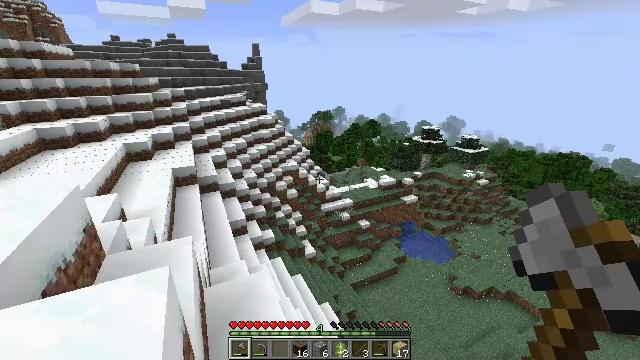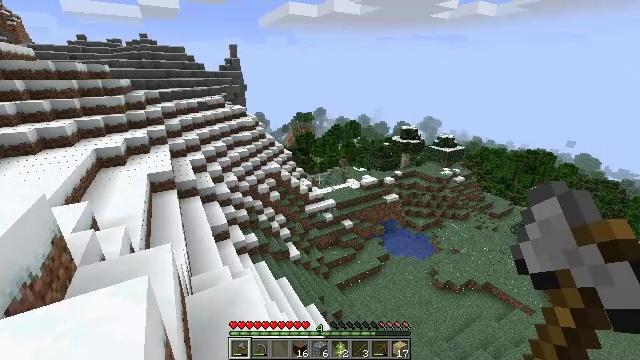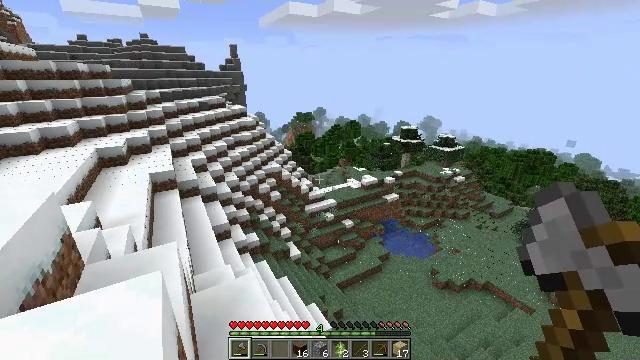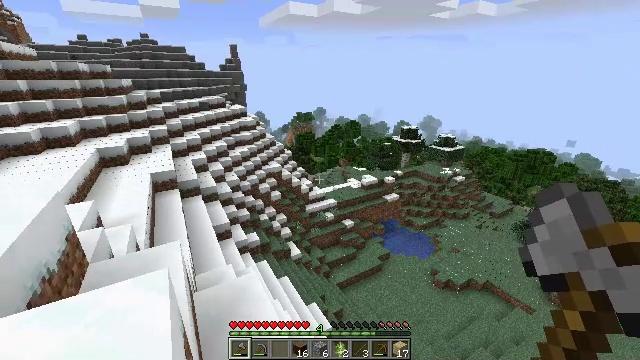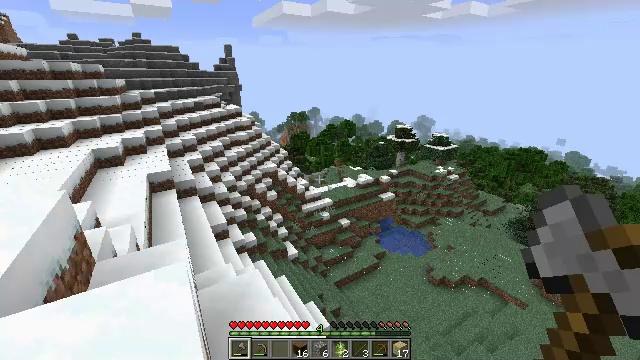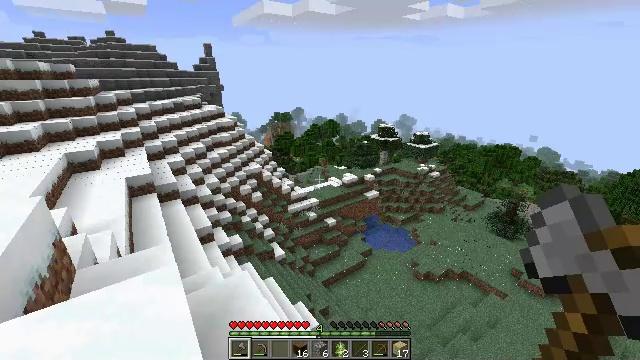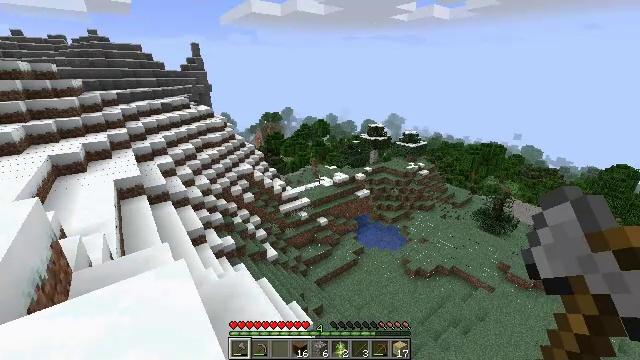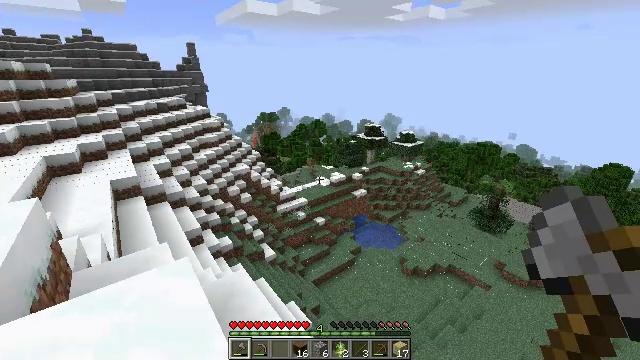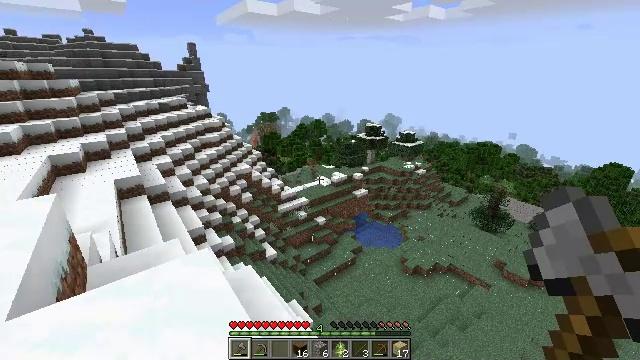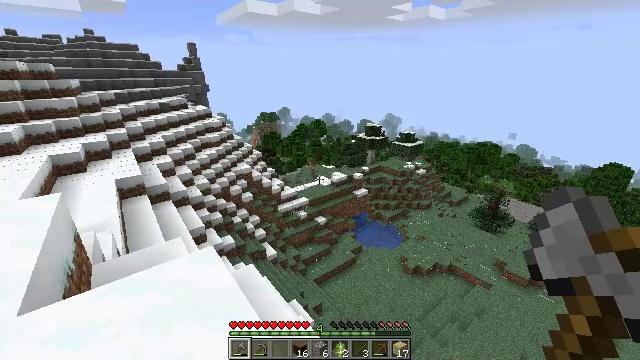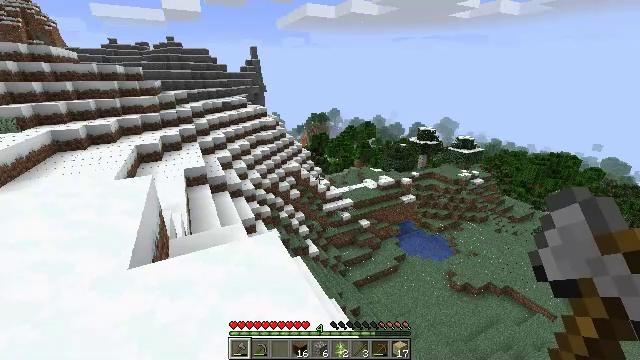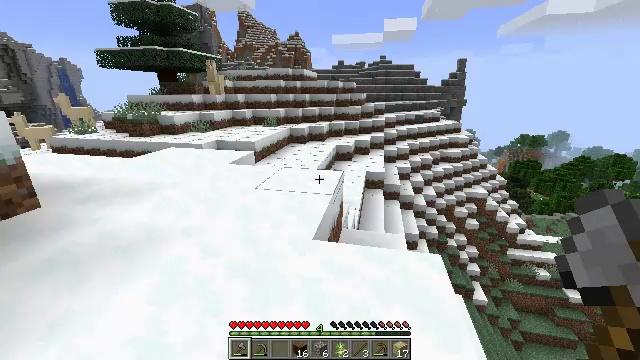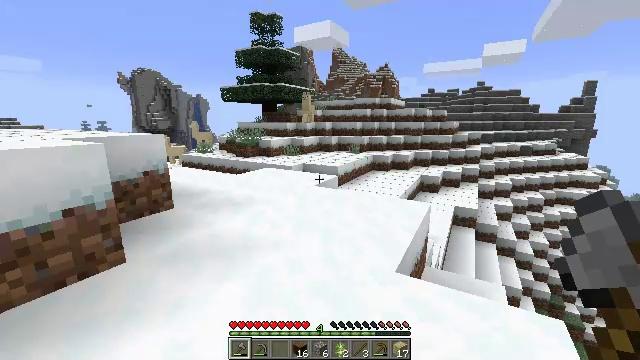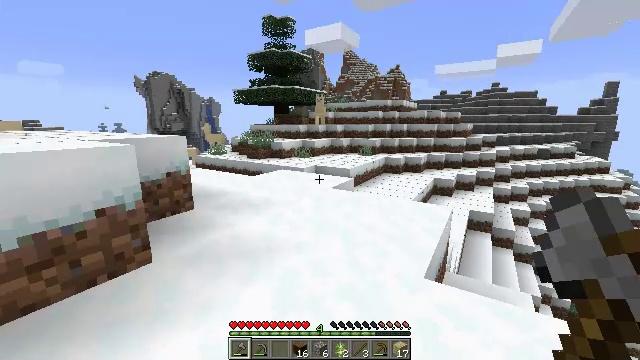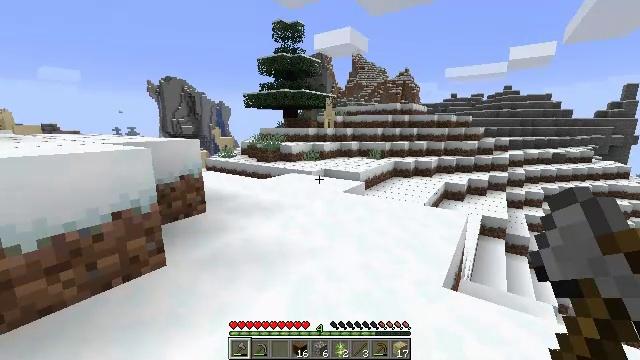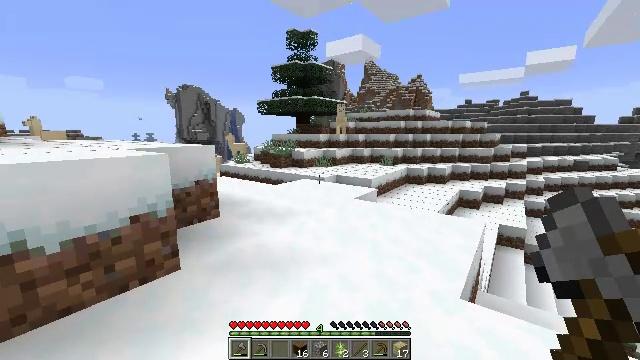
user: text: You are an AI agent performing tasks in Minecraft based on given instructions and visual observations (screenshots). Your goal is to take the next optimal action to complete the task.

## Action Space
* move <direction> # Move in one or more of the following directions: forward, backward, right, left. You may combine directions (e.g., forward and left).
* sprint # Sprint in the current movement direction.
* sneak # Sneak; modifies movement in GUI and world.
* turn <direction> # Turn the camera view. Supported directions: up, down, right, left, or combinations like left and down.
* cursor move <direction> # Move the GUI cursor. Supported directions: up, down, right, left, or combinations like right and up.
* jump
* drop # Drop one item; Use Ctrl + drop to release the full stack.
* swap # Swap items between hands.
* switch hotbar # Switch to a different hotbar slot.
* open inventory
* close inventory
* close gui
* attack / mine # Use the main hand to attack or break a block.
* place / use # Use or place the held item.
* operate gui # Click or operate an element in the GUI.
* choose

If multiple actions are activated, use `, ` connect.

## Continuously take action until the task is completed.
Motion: motion action
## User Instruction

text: Gather poppy from the ground.
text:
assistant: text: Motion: move back and move left, sneak, turn right
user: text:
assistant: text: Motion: move back and move left, sneak
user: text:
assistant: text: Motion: move back and move left, sneak
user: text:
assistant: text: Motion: move back and move left, sneak, turn right
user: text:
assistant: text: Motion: move back and move left, sneak, turn right
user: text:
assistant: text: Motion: move back and move left, sneak, turn right
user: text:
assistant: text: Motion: move back and move left, sneak
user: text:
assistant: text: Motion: move back and move left, sneak
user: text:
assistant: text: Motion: move back and move left, sneak
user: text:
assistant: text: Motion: move back and move left, sneak, turn left
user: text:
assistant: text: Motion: move back and move left, sneak, turn left and up
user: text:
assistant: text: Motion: move left, sneak, turn left and up
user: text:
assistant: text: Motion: move forward and move left, sneak, turn left
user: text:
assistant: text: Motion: move forward and move left, sneak, turn left
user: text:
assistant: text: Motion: move forward and move left, sneak, turn left and up
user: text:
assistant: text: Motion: move forward and move left, sneak
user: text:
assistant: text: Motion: move forward and move left, sneak, turn right
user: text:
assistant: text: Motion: move forward and move left, sneak, turn right and down
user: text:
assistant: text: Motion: move forward and move left, sneak, turn right and down
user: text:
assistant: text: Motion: move forward and move left, sneak, turn right
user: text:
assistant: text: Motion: move forward and move left, sneak
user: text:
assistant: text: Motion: move forward and move left, sneak
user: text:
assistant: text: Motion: move forward and move left, sneak
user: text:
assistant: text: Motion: move forward and move left, sneak
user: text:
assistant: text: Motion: move forward and move left, sneak
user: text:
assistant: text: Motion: move forward and move left, sneak
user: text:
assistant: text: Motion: move forward, sneak
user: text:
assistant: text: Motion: move forward and move right, sneak
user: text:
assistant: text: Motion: move forward and move right, sneak
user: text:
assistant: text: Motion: move forward and move right, sneak